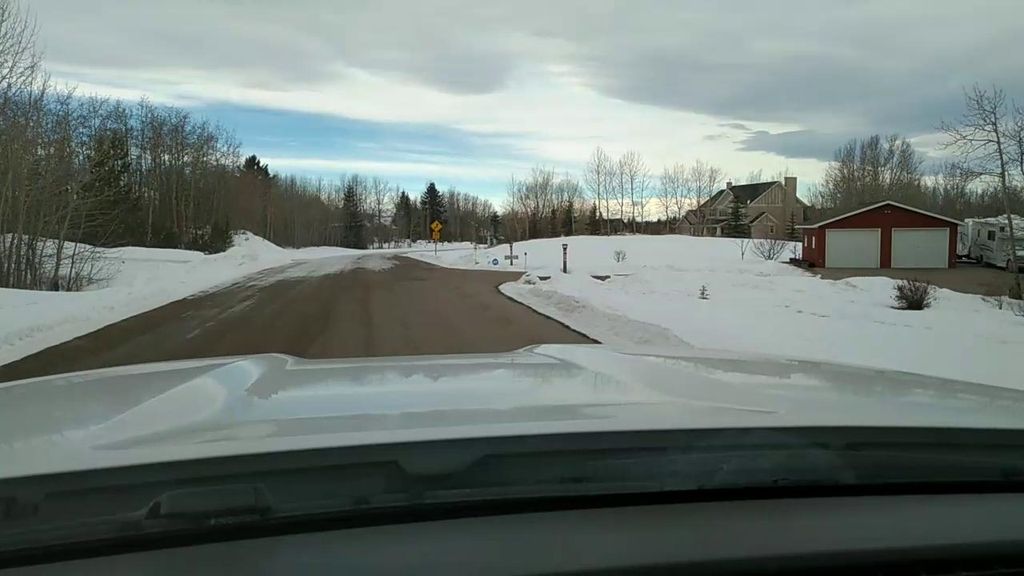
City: calgary